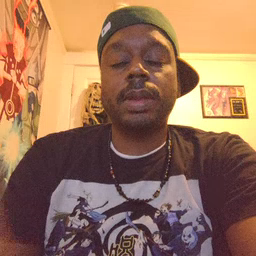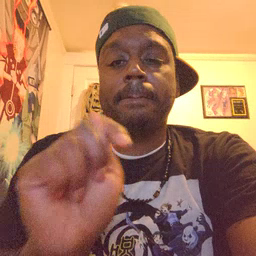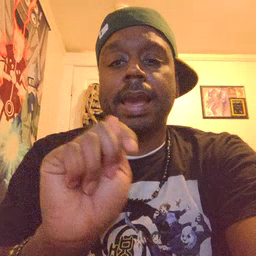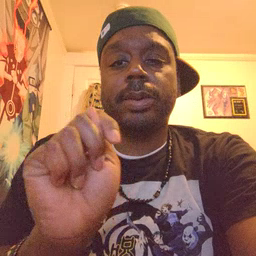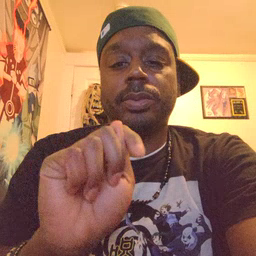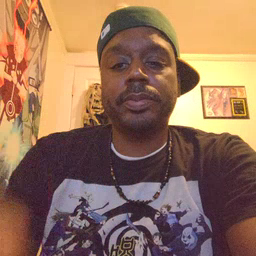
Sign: potty